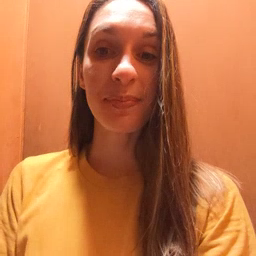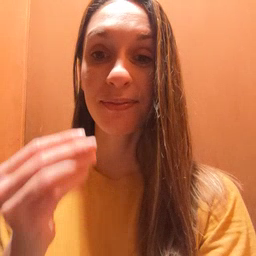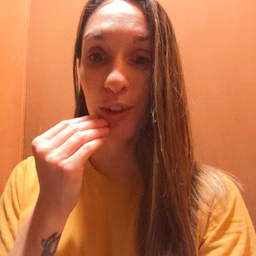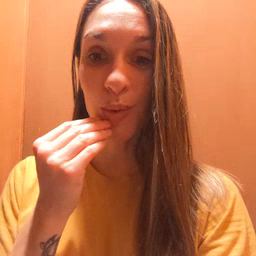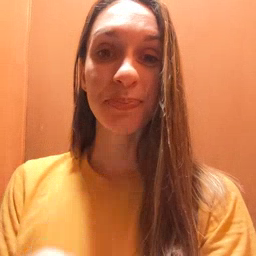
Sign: food